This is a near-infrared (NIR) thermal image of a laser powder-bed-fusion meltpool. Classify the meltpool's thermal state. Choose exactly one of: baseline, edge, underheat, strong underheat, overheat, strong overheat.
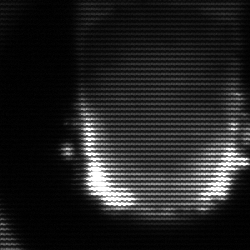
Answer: baseline